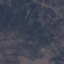
Land use / land cover class: HerbaceousVegetation